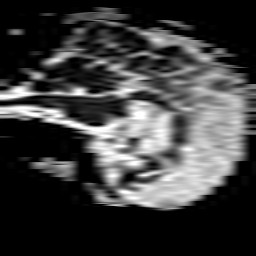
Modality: ADC
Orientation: sagittal
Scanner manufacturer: philips
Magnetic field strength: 3 T
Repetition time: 3.799 s
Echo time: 0.06134 s